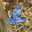
Label: 4